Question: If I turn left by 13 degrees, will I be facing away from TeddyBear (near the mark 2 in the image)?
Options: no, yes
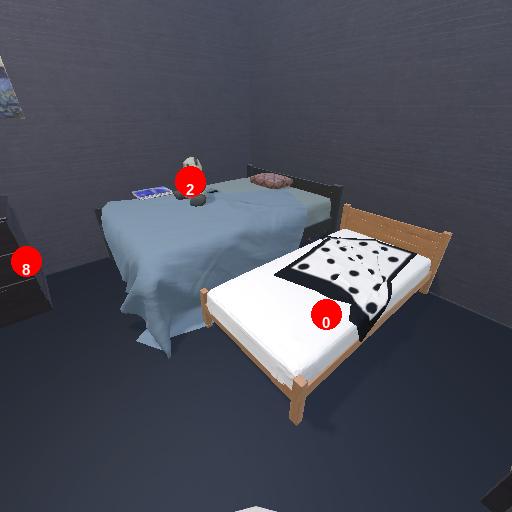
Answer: no